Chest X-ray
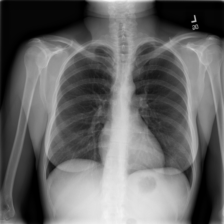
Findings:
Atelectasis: negative
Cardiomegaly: negative
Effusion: negative
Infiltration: negative
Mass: negative
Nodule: negative
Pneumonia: negative
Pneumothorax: negative
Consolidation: negative
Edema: negative
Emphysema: negative
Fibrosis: negative
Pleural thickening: negative
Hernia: negative